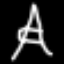
Label: The Eiffel Tower